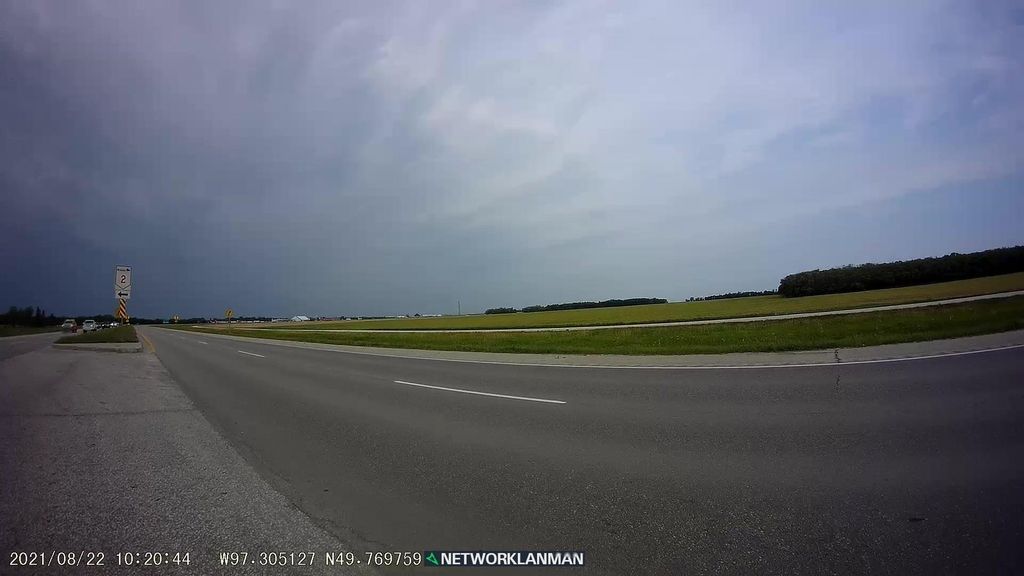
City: winnipeg